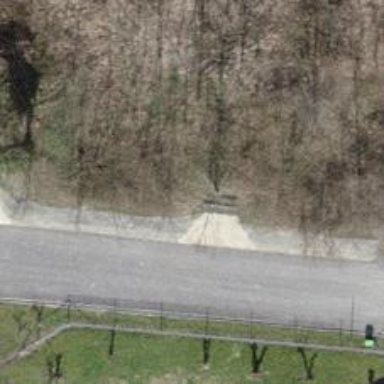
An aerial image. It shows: Bench for seating.